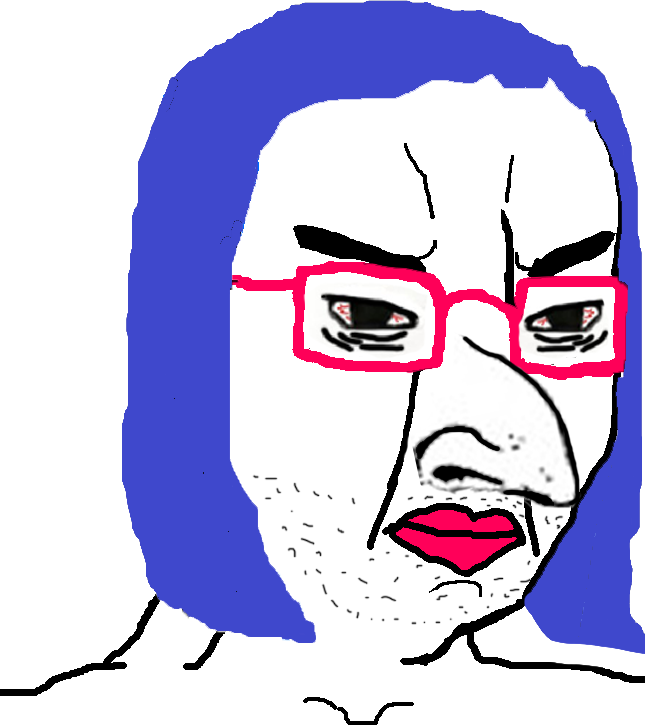
Label: 5_Poljak